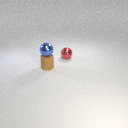
small brown rubber cylinder in front of small red metal sphere